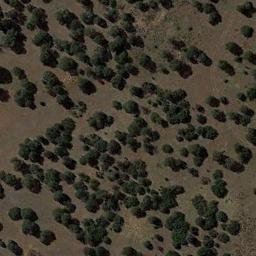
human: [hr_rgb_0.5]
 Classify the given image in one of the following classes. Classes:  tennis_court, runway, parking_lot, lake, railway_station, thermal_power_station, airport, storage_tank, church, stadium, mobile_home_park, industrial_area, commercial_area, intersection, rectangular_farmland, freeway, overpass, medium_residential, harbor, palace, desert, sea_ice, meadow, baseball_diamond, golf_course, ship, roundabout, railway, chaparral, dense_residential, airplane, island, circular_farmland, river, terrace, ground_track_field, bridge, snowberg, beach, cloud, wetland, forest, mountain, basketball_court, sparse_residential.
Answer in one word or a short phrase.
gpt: chaparral